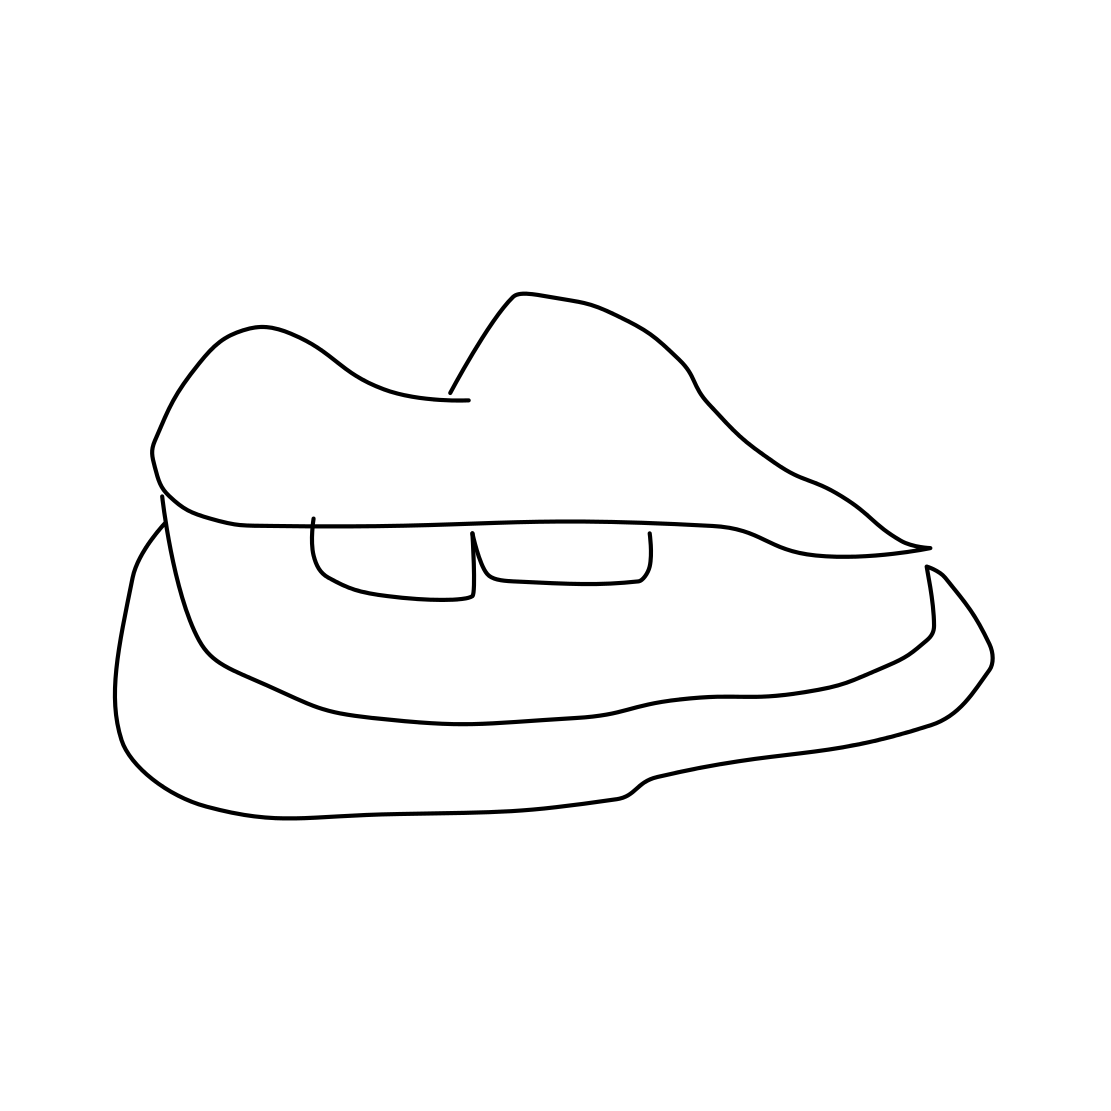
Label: mouth